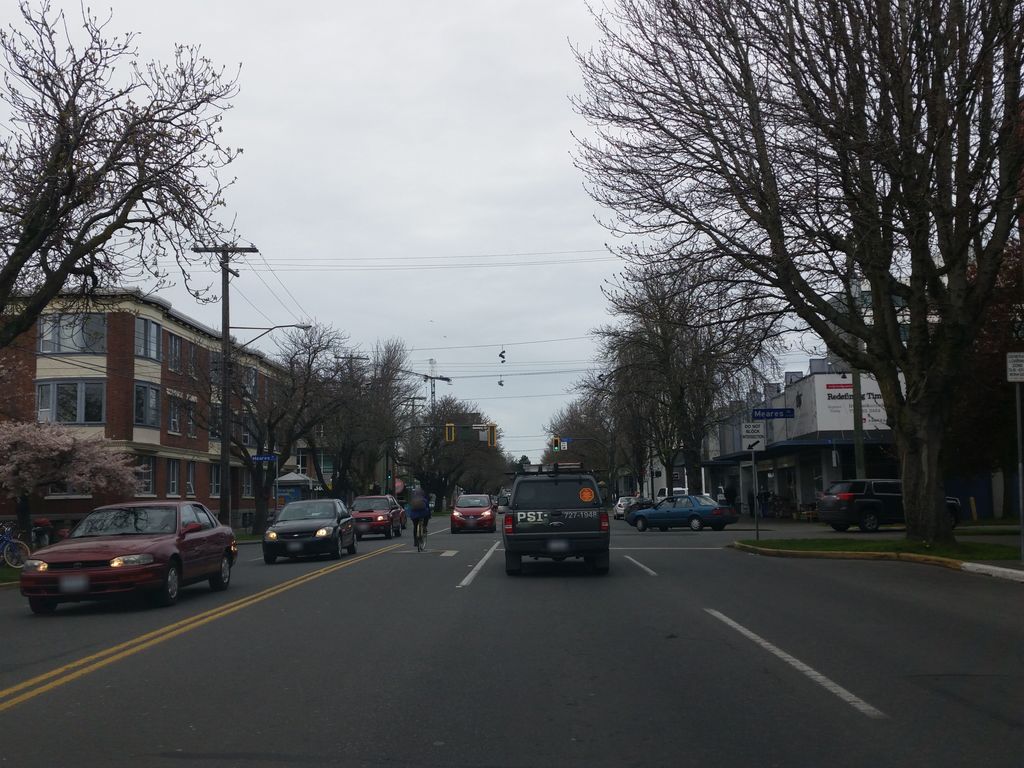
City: victoria